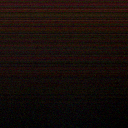
Screen state: off